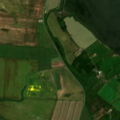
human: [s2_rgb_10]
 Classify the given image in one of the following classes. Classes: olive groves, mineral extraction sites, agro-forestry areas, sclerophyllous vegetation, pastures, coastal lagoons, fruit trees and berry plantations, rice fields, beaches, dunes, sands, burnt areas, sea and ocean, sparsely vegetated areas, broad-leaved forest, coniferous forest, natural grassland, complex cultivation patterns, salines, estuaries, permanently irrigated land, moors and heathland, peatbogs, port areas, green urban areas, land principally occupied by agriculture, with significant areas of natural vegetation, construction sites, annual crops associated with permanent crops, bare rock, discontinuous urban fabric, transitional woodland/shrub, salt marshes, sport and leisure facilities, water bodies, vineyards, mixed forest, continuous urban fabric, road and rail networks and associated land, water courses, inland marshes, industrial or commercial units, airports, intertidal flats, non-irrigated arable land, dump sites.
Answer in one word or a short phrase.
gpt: non-irrigated arable land, pastures, land principally occupied by agriculture, with significant areas of natural vegetation, sea and ocean